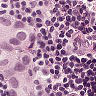
Metastatic tissue present: yes